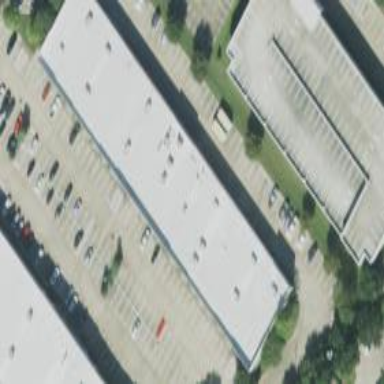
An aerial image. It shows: Multi-storey parking building.